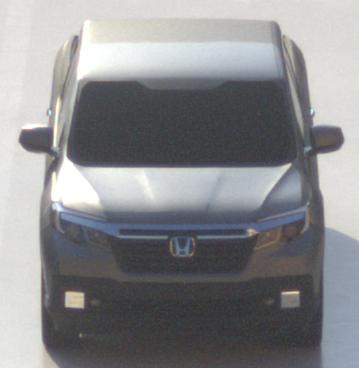
Make: Honda
Model: Ridgeline
Detailed model: Gen. 2
Model produced from: 2016
Model produced until: 2020
Doors: 4
Color: gray
Road condition: wet road
Daytime: morning or afternoon
Contrast: high contrast